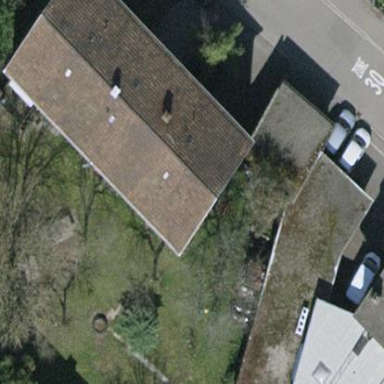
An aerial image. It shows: Gabled-roof building with apartments. The roof is covered with roof tiles.